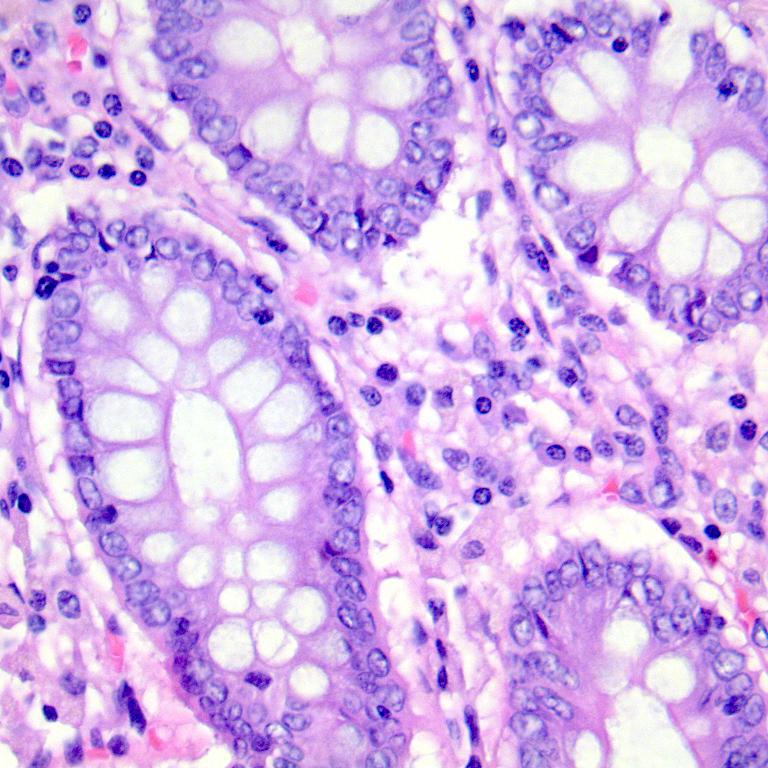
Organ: colon
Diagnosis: benign